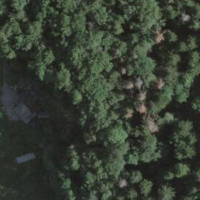
EUNIS habitat code: 44
Species observed at this site:
Cardamine pratensis